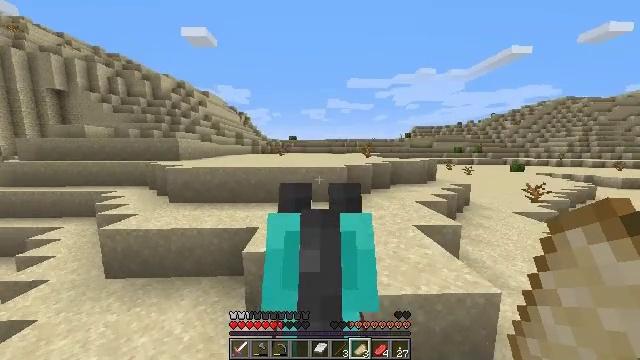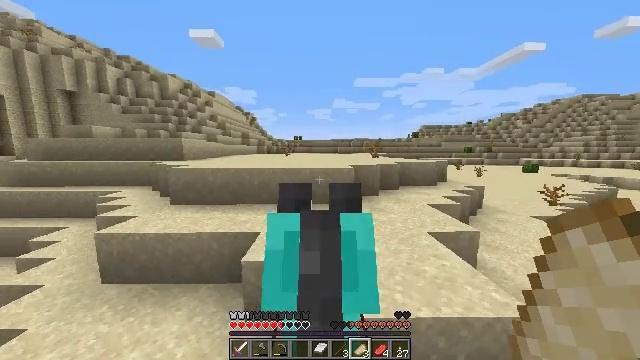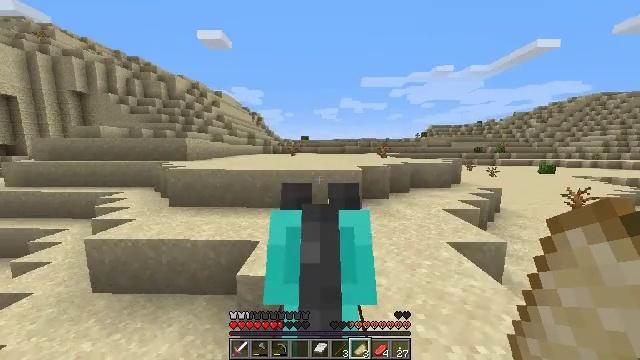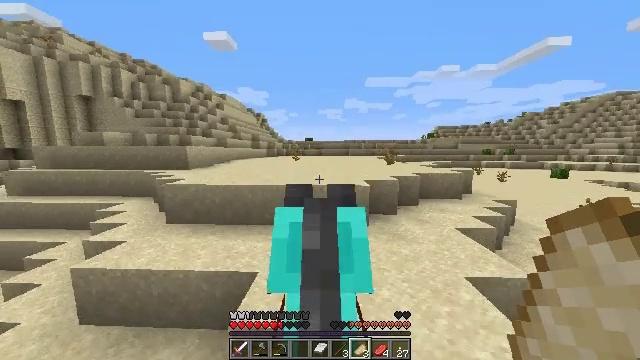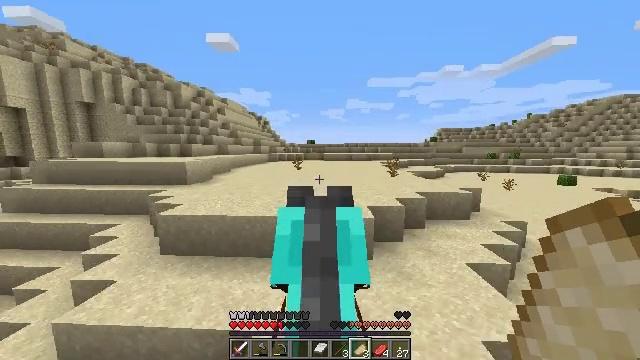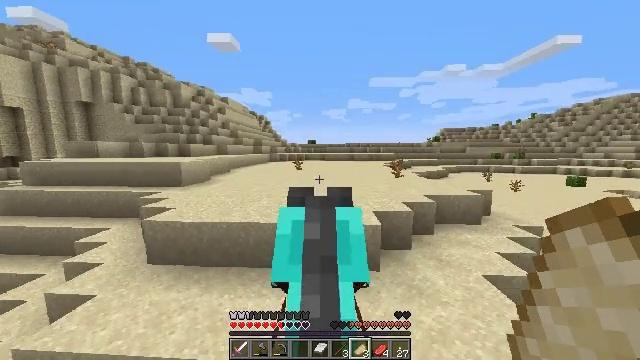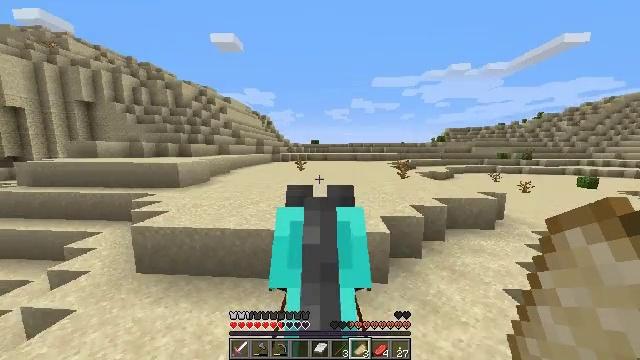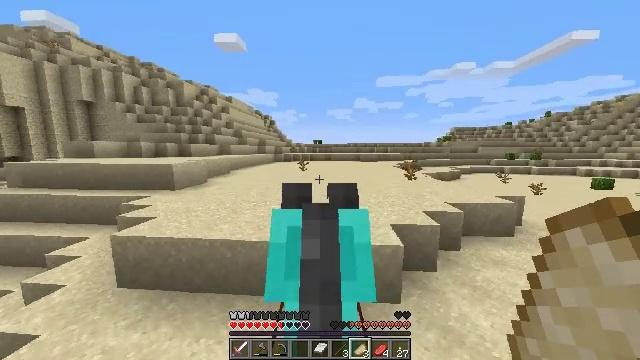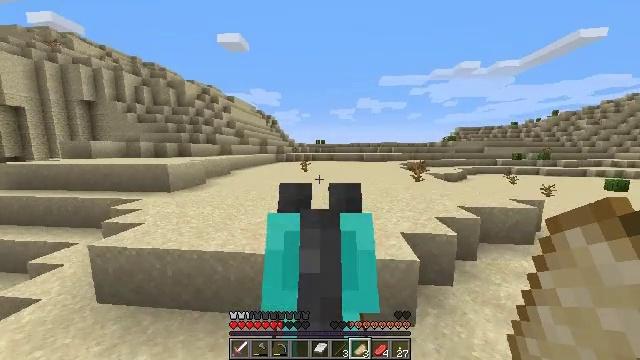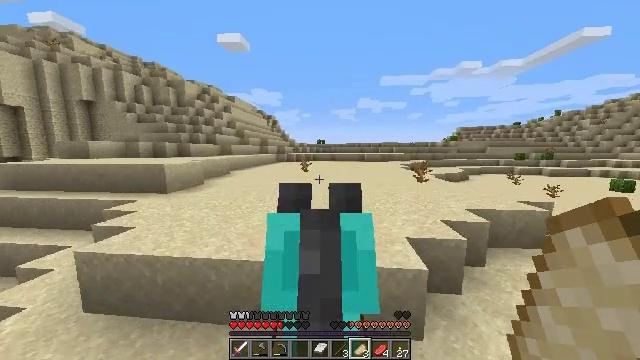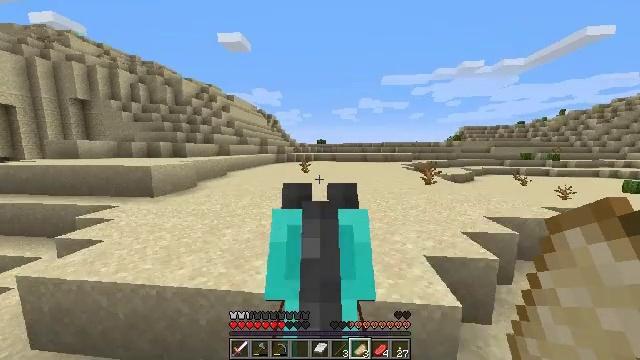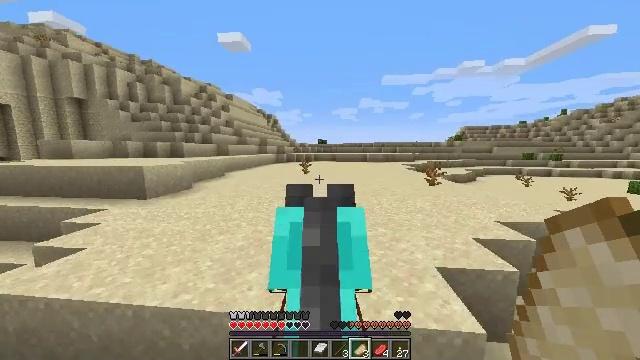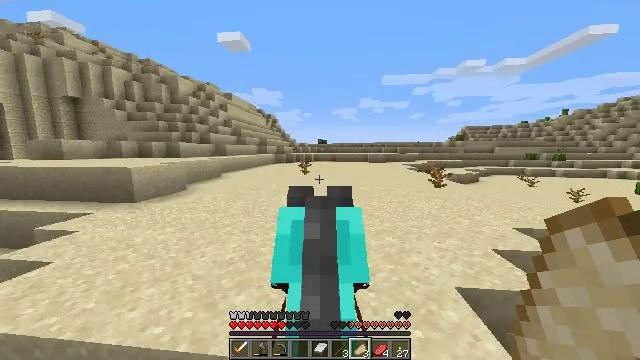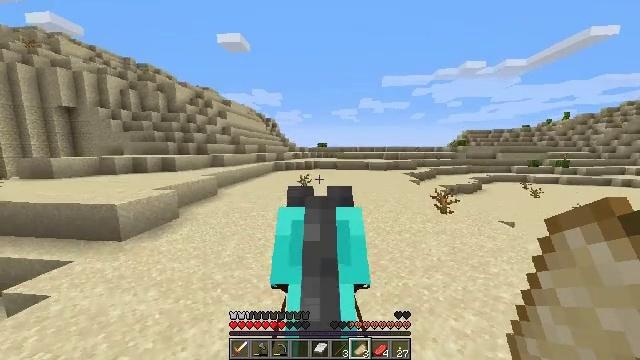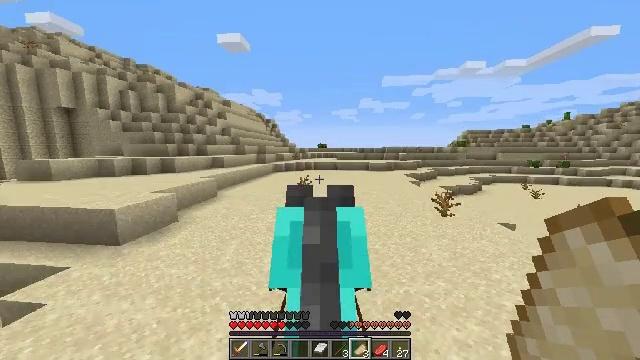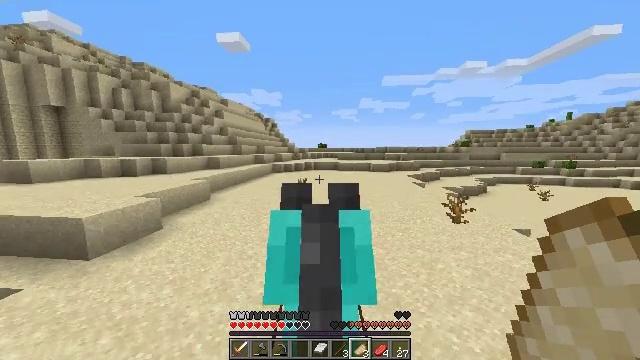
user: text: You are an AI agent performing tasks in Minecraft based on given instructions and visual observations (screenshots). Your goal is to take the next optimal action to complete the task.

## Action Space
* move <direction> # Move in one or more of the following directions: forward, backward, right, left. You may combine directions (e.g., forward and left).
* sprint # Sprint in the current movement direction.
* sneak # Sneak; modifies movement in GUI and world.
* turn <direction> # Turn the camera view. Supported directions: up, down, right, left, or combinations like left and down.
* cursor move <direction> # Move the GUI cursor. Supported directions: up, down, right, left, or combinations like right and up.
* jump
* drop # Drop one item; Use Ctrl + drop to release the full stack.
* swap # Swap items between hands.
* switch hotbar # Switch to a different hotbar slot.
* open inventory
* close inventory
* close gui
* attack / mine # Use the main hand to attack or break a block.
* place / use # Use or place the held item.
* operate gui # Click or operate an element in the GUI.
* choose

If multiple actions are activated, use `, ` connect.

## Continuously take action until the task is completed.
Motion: motion action
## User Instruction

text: Gather cactus by attacking it.
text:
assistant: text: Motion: move forward, turn left
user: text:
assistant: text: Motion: move forward, turn left
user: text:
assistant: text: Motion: move forward
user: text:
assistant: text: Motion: move forward
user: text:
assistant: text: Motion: move forward
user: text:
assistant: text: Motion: move forward
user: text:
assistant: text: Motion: move forward
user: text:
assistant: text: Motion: move forward
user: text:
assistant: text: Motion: move forward
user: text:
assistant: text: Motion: move forward
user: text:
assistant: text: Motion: move forward
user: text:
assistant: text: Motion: move forward
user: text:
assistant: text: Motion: move forward
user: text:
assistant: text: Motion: move forward
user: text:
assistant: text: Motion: move forward
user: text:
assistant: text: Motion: move forward
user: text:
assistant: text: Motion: move forward
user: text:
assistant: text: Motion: move forward
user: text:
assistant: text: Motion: move forward, sprint
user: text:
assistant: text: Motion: move forward, sprint
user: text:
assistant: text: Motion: move forward, sprint
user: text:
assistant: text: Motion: move forward, sprint
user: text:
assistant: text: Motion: move forward, sprint
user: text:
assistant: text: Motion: move forward, sprint
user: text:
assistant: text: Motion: move forward, sprint
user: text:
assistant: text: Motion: move forward, sprint
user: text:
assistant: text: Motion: move forward, sprint
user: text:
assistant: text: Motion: move forward, sprint
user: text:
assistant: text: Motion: move forward, sprint
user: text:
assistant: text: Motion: move forward, sprint